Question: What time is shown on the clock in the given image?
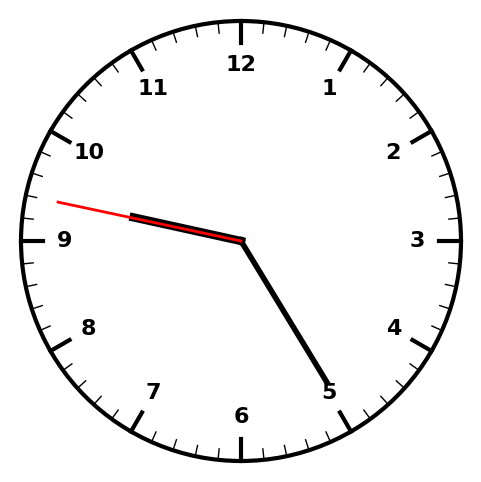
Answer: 09:24:47